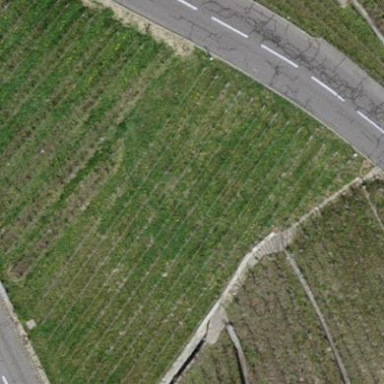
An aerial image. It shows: Vineyard with grape crops.